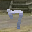
Label: 7